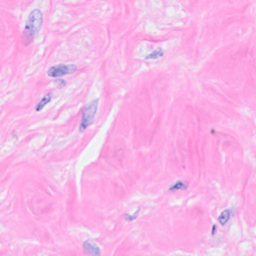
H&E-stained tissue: Breast